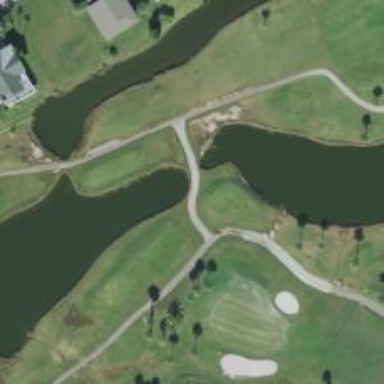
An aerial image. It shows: Path for both road and golf.